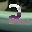
Label: 2